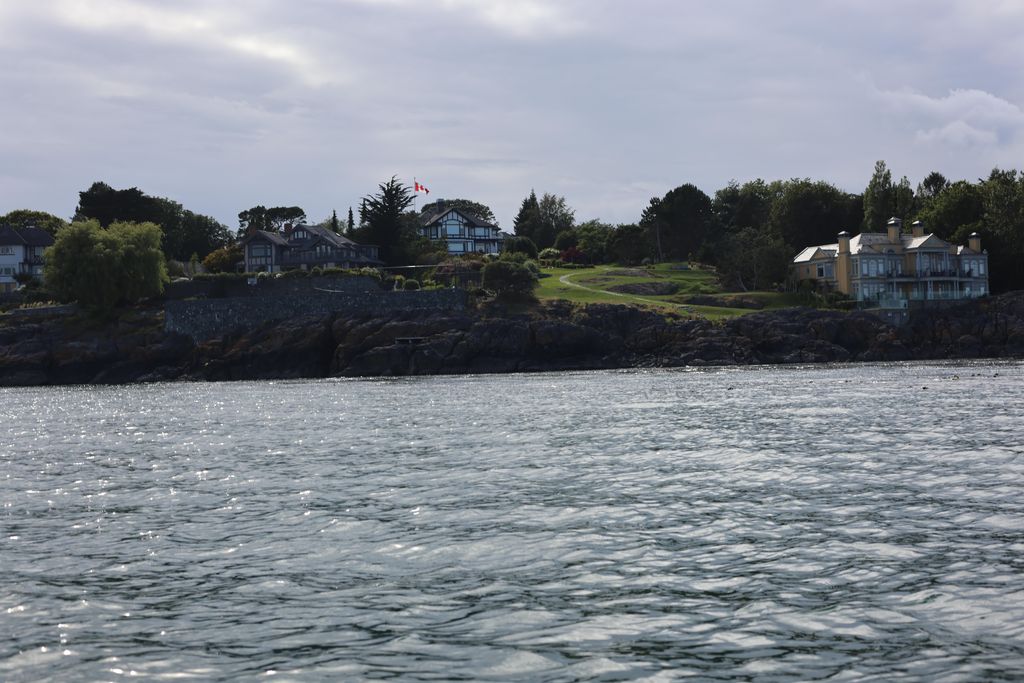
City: victoria